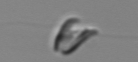
Label: Chrysochromulina_lanceolata